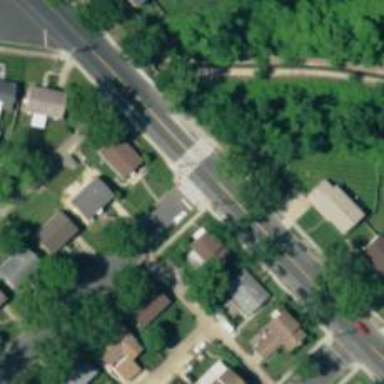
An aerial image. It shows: Marked crossing on the road.